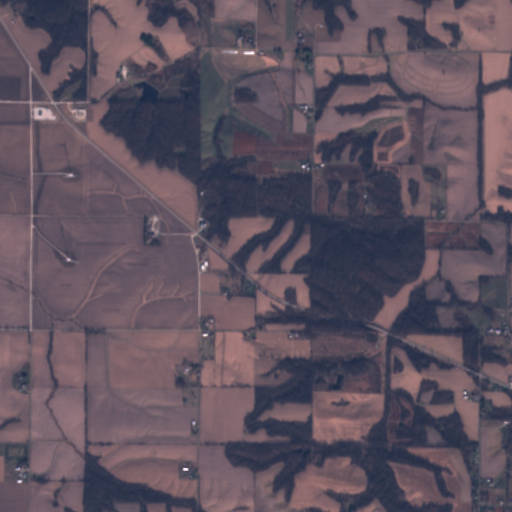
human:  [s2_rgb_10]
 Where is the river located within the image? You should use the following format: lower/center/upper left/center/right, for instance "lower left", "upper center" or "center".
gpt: The river is located in the lower left of the image.
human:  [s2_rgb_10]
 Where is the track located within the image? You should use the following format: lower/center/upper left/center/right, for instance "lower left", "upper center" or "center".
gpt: There is no track in the image.